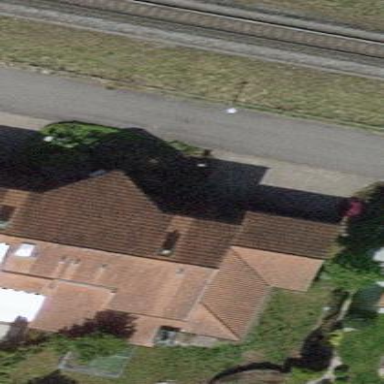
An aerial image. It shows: Semi-detached house.